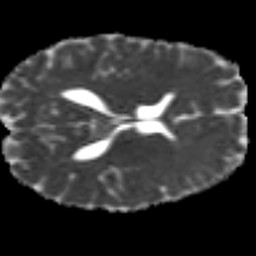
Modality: MD
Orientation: axial
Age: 28
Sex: male
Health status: healthy
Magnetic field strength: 3 T
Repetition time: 9 s
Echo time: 0.093 s